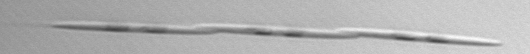
Label: Pseudo-nitzschia